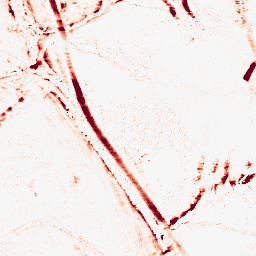
Category: morphological
Decomposition family: morphological_ellipse
Decomposition parameters: operation: opening
width: 5
height: 10
Upsampling method: bicubic
Upsampling parameters: scale: 8
Upsampling scale: 8